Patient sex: F
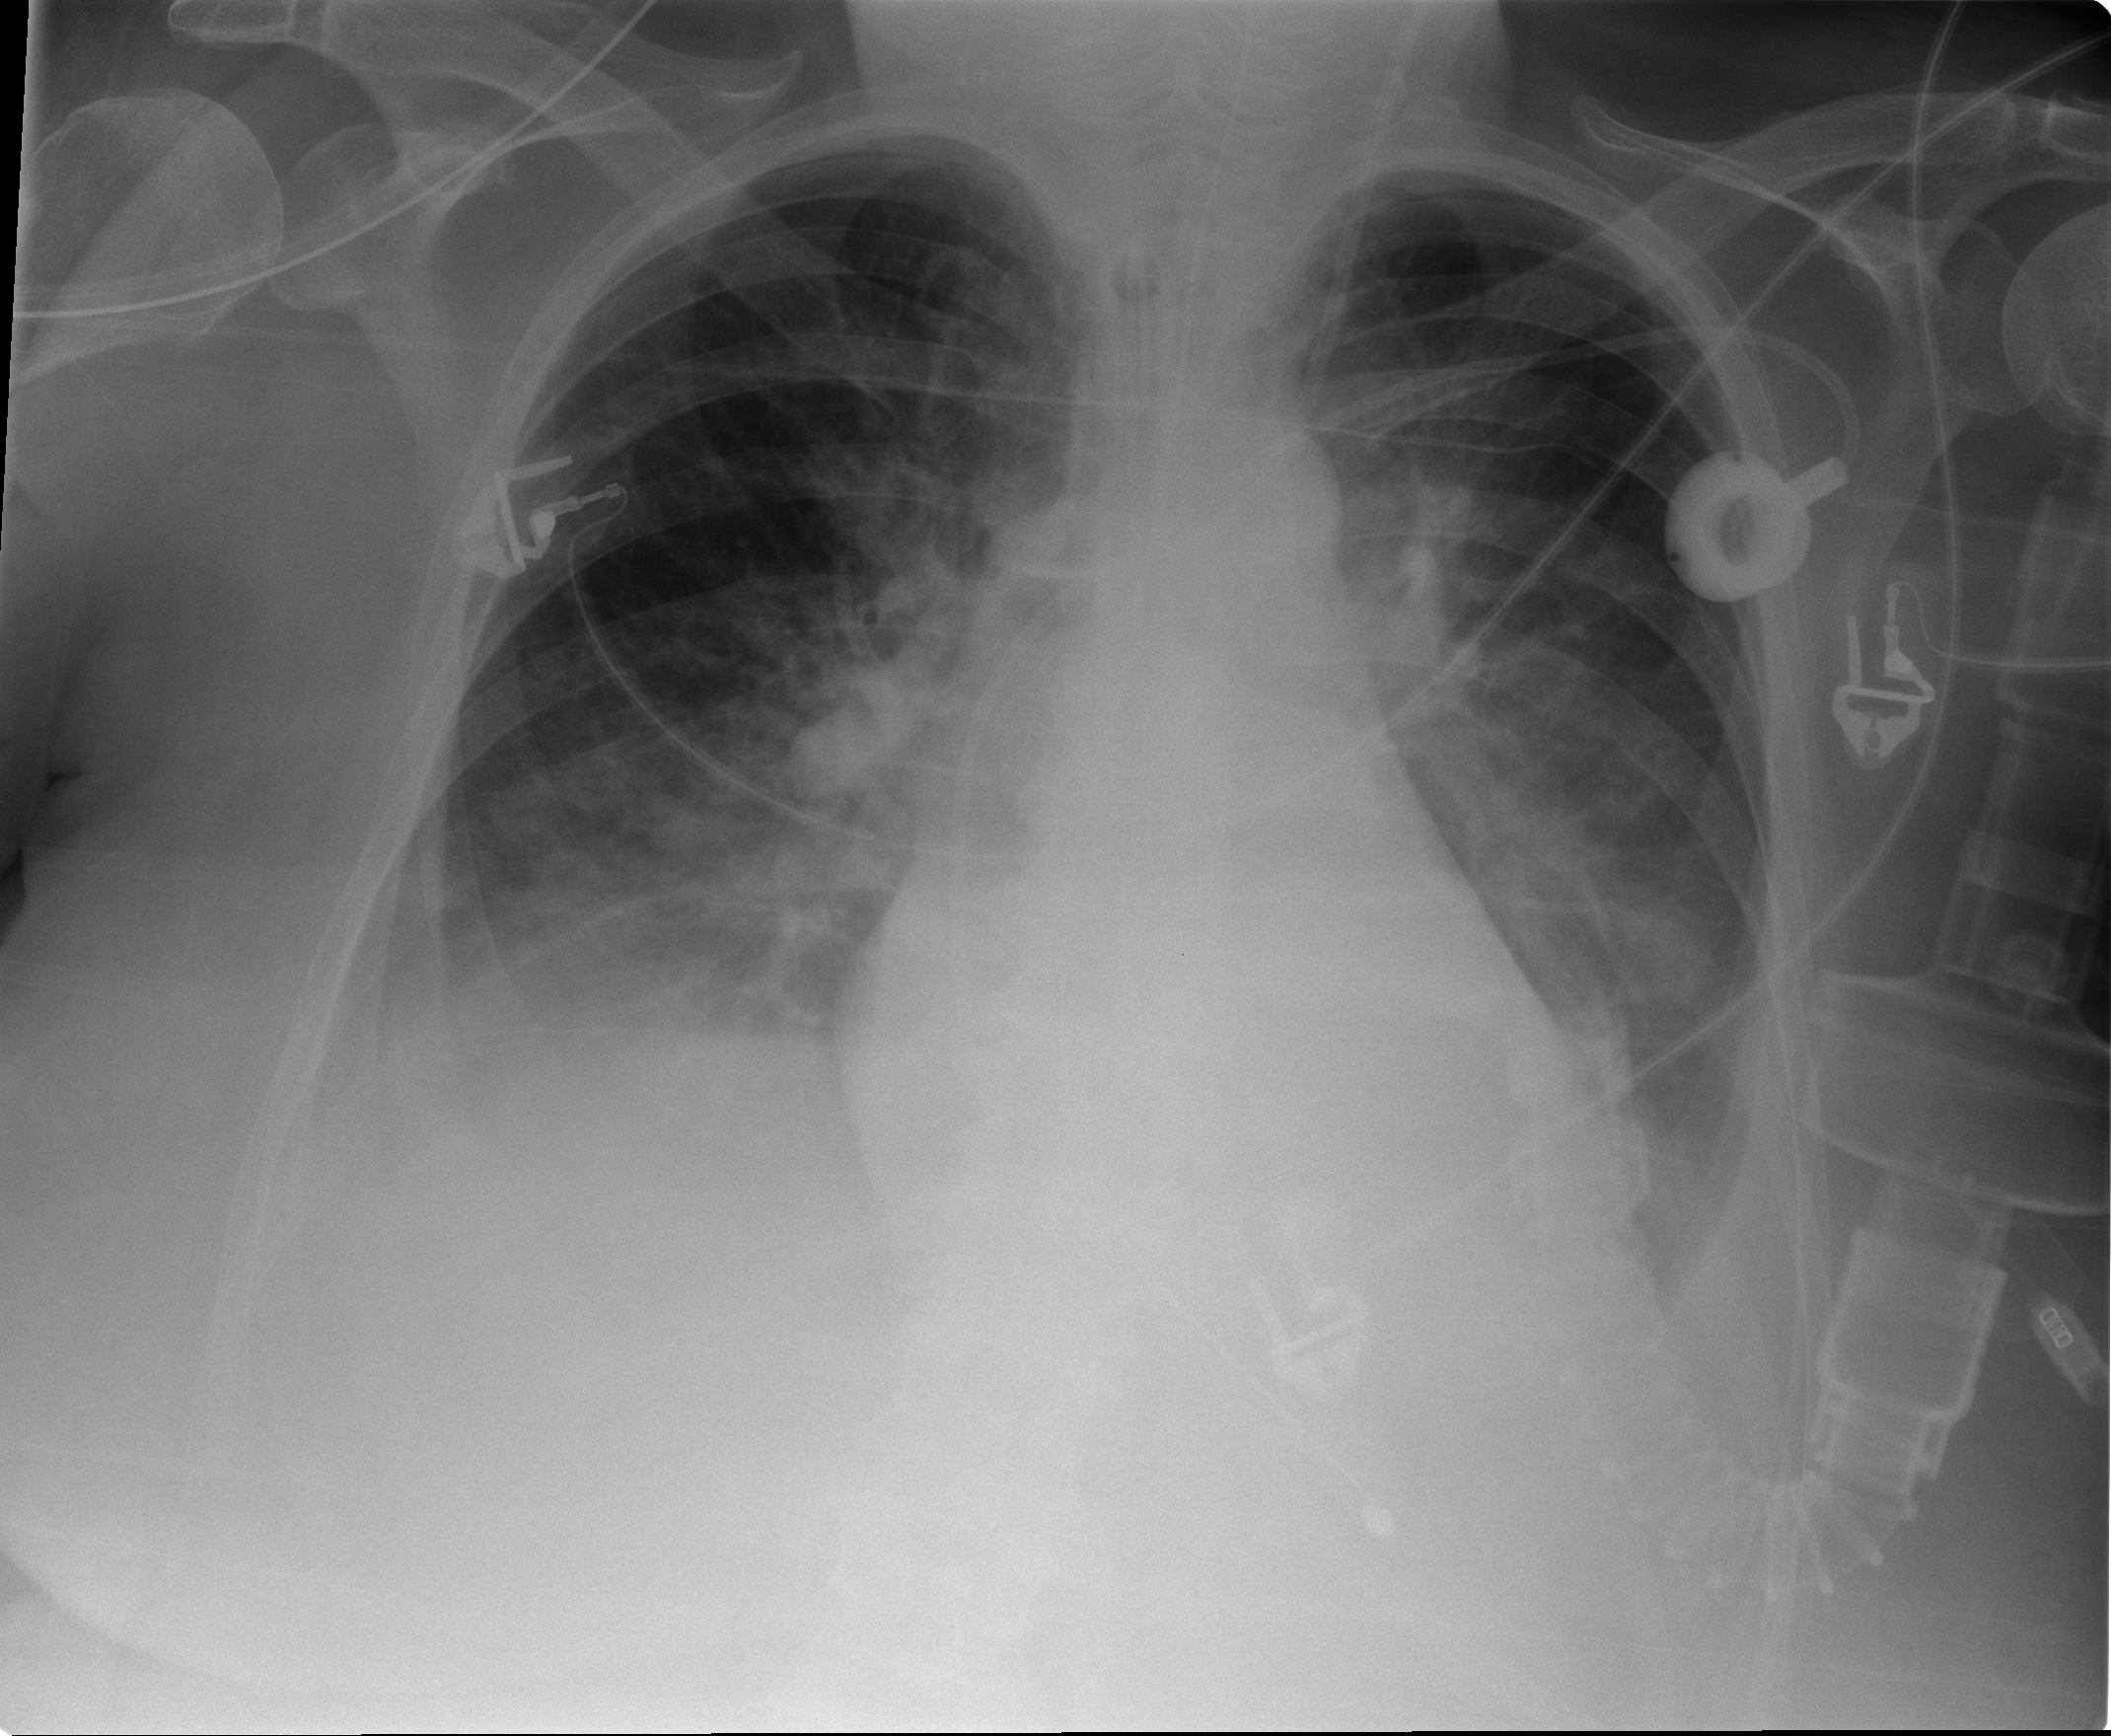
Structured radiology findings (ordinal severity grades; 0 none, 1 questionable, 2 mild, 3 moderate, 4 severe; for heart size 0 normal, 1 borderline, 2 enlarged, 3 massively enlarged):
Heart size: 1
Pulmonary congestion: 2
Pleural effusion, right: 2
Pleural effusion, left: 3
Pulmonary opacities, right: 2
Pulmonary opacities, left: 1
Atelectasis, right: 2
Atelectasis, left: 2